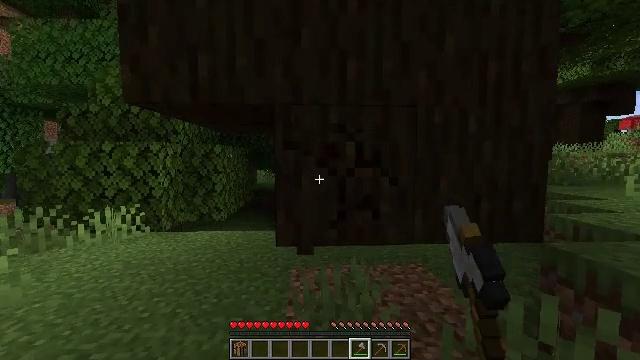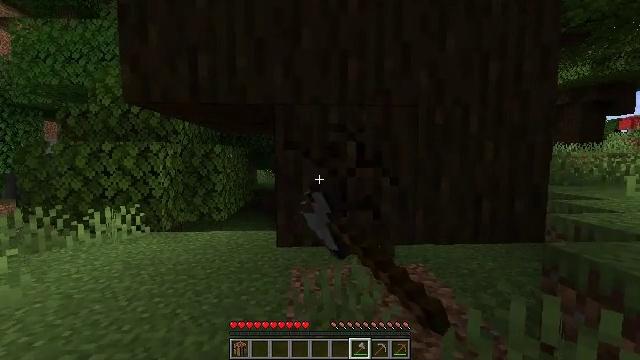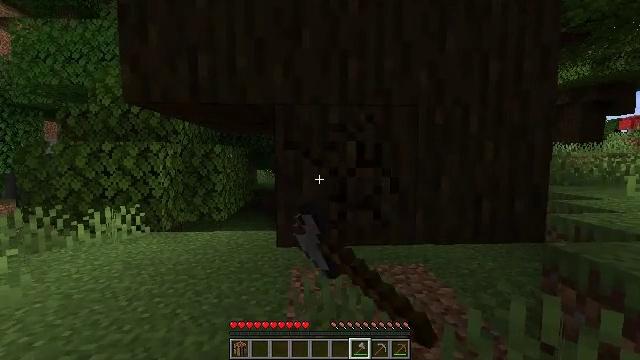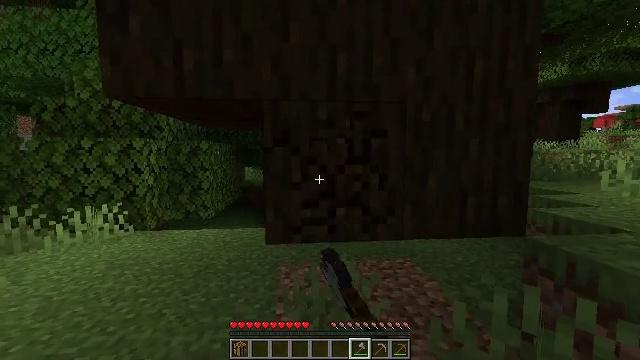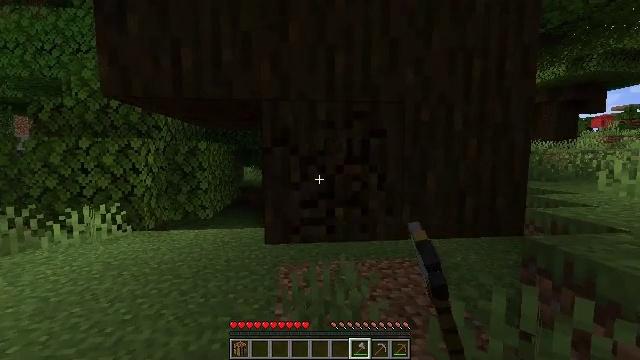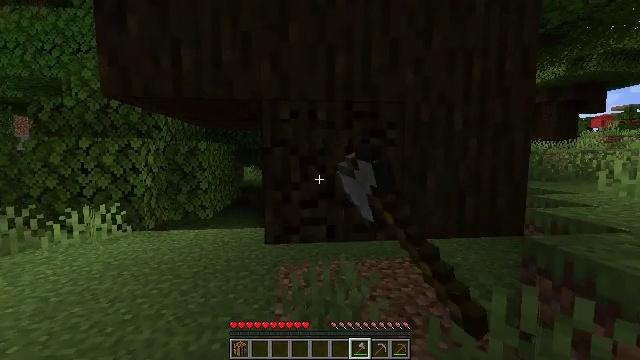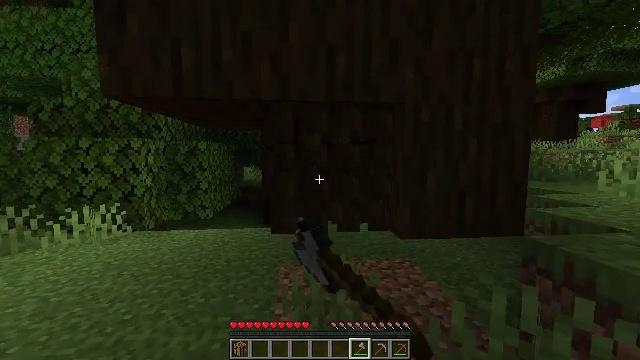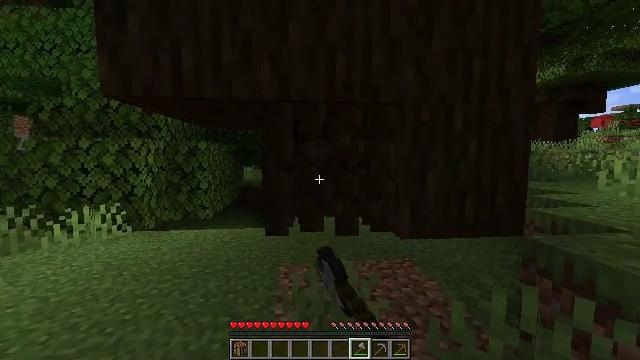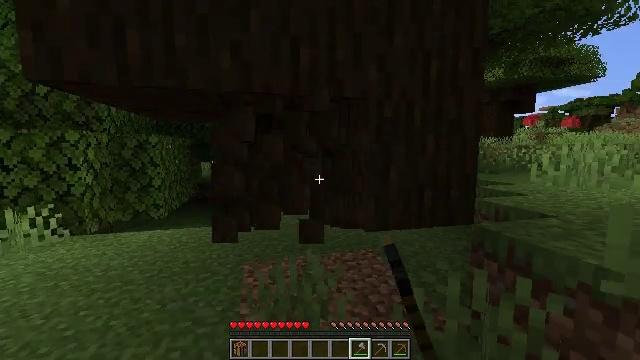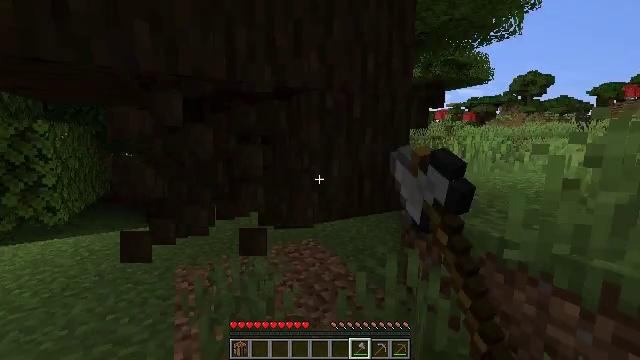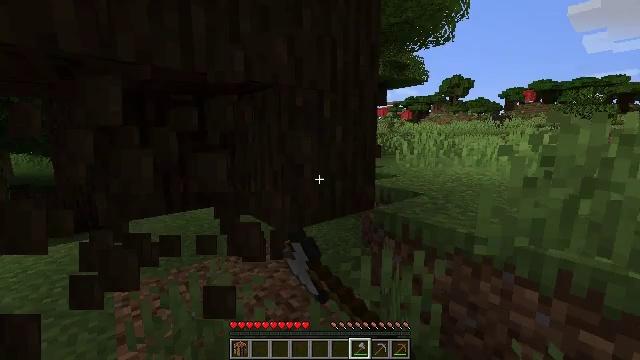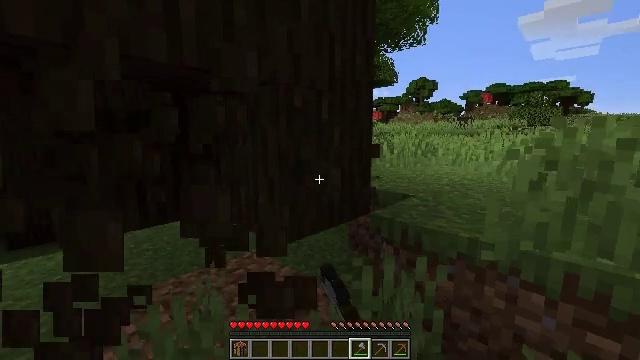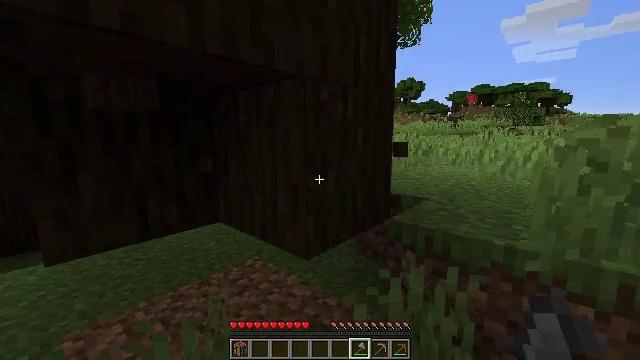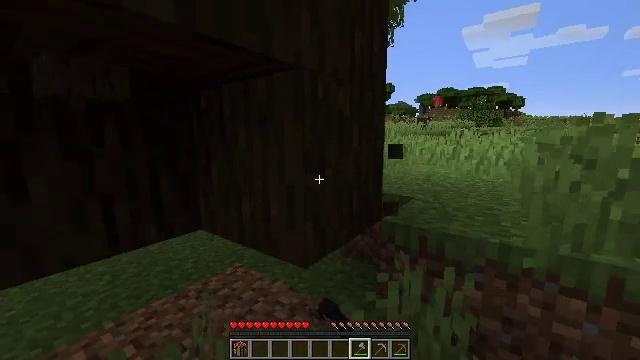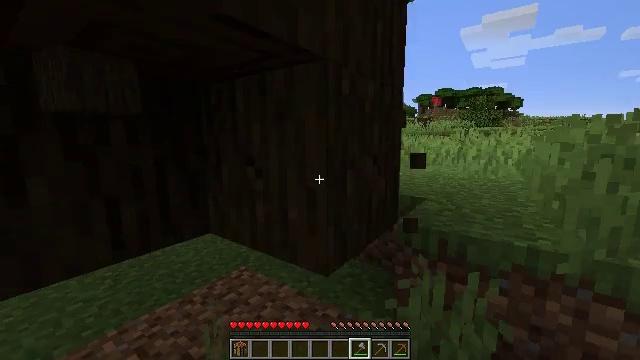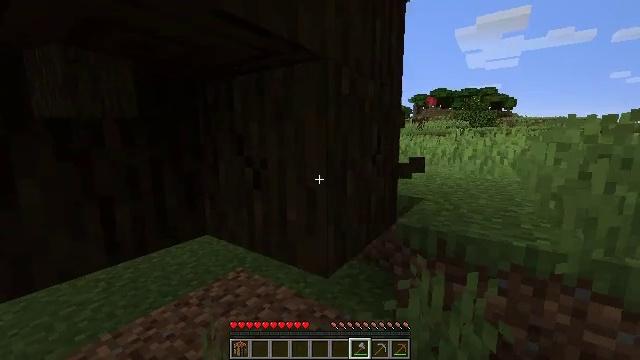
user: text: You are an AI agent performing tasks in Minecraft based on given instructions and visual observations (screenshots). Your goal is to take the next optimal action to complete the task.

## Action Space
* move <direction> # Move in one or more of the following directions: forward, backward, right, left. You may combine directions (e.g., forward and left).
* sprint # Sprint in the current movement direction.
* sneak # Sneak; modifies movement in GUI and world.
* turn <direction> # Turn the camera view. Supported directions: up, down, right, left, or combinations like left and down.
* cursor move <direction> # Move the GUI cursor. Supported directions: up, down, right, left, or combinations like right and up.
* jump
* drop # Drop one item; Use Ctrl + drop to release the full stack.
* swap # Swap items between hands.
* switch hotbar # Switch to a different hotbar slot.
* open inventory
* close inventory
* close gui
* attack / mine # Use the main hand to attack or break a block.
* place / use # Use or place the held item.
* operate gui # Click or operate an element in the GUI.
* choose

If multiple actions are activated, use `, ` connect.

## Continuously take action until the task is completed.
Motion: motion action
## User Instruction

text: Collect dark oak log for building.
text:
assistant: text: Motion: attack / mine
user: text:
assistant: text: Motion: attack / mine
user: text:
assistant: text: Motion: turn right, attack / mine
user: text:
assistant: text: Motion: attack / mine
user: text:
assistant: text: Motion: attack / mine
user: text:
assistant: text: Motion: attack / mine
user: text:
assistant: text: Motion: attack / mine
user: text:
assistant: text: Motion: move forward and move left, turn right and down, attack / mine
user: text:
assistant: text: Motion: move forward and move left, turn right and down, attack / mine
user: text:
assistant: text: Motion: move forward and move left, turn right, attack / mine
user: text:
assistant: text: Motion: move forward and move left, turn right, attack / mine
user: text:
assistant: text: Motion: move forward and move left, turn right, attack / mine
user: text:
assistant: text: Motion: move forward and move left, turn right, attack / mine
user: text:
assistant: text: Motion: attack / mine
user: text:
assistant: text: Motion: attack / mine
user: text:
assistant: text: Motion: attack / mine
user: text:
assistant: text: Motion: attack / mine
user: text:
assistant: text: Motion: attack / mine
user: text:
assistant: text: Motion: attack / mine
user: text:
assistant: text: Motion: attack / mine
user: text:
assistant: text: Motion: attack / mine
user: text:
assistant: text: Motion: attack / mine
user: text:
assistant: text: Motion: attack / mine
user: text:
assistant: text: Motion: attack / mine
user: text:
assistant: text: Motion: attack / mine
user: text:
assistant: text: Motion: attack / mine
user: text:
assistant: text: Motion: attack / mine
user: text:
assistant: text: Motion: attack / mine
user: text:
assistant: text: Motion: attack / mine
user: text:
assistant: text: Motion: attack / mine